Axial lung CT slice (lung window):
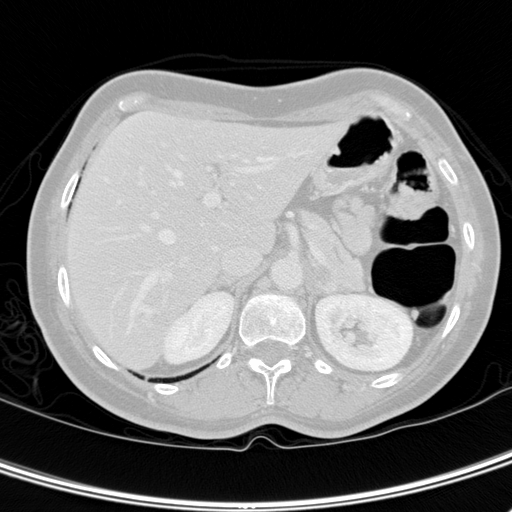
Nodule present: no